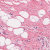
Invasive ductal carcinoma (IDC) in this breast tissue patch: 0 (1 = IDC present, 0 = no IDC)